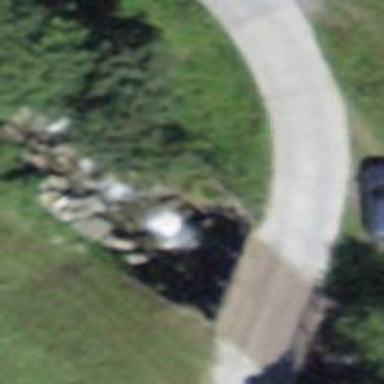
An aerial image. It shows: Culvert tunnel.